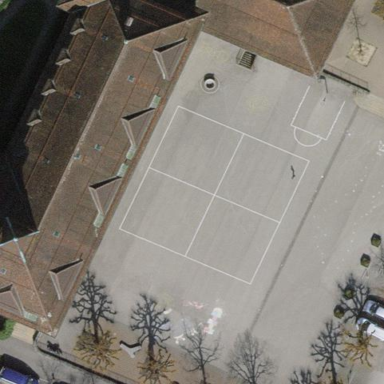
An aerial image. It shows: School.